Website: apple
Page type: account-selection
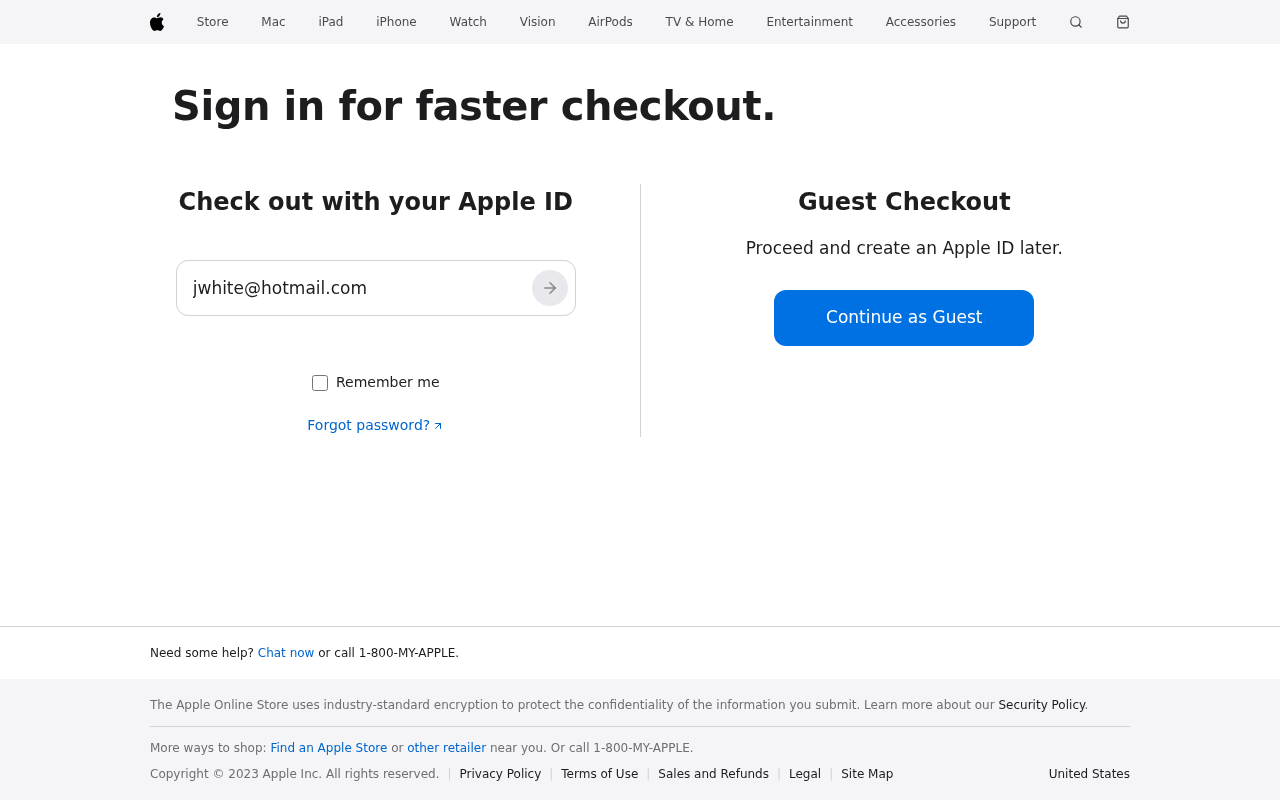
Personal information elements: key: PII_EMAIL
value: jwhite@hotmail.com